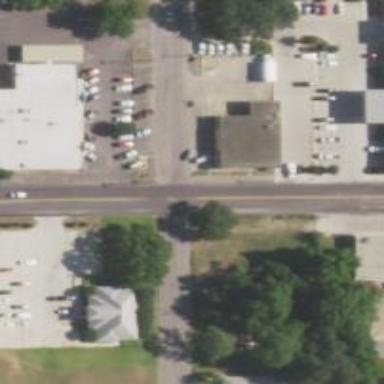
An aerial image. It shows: Building that serves as post office.